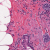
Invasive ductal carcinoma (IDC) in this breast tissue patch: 0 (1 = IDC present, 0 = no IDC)